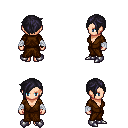
a pixel art fantasy rpg character, female body template, human, light skin, brown robe, white pants, raven pixie cut hairstyle, white cloth bandages, metal boots, four views (front, back, left, right), 2x2 character sprite sheet, small pixel art, hard edges, no anti-aliasing